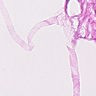
Metastatic tissue present: no